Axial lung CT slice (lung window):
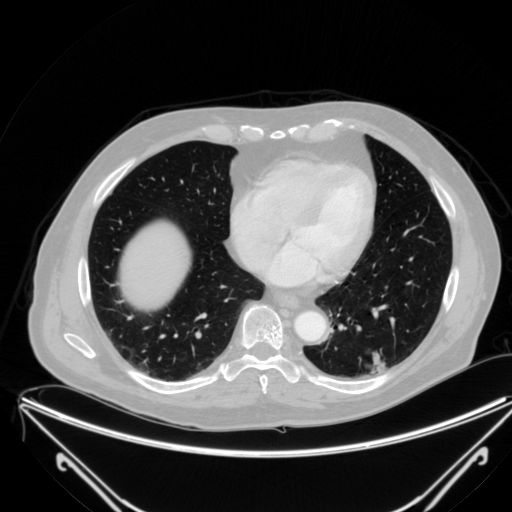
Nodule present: yes
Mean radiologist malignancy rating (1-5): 3.75